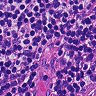
Metastatic tissue present: yes